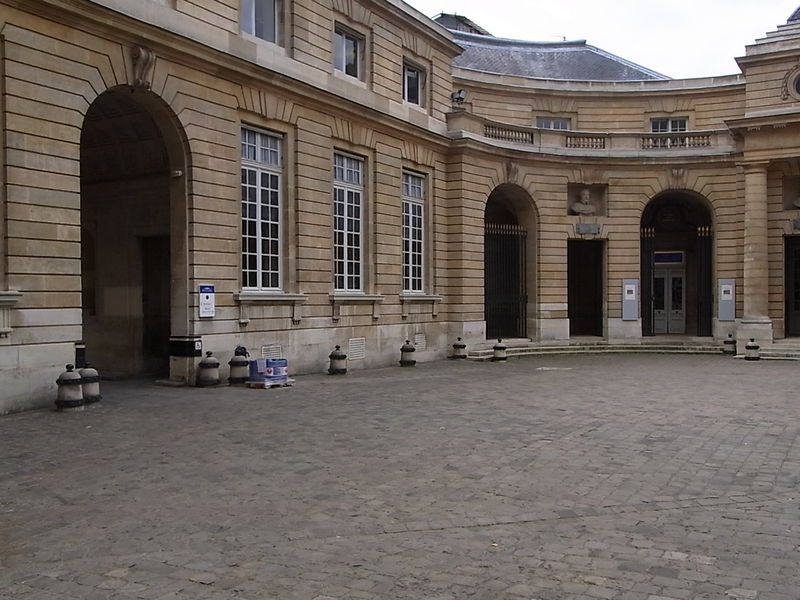
Titel: Hôtel de la Monnaie
Künstler: Jacques Denis Antoine
Standort: Paris
Institution: Hôtel de la Monnaie
Schlagwörter: blau, himmel, kopf, gelb, ocker, braun, fenster, frankreich, grau, paris, pfeiler, säule, säulen, tür, weiss, dach, gebäude, haus, schloss, architektur, barock, sockel, stein, steine, gitter, boden, figur, rund, skulptur, balkon, ecke, bogen, fassade, pflaster, türen, mauer, sprossenfenster, hof, türe, platz, rundbogen, büste, geländer, stufe, stufen, tor, galerie, foto, fotografie, bögen, eingang, fugen, nische, plaster, schild, arkade, innenhof, sprossen, torbogen, balustrade, groß, asphalt, kopfsteinpflaster, pflastersteine, palette, arkaden, photo, portal, sims, gesims, sandstein, rundbögen, einfahrt, etagen, ballustrade, himel, wien, steinboden, raster, palais, aufriss, profanbau, attika, poller, torbögen, halbbogen, quaderung, tafeln, innenhofe, steinpflaster, gebäde, brusstück, pfeilen, innnehof, pöller, brandgefahr